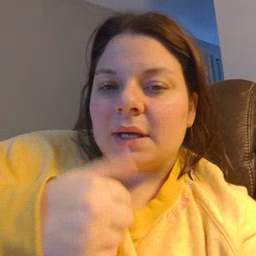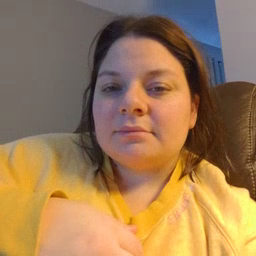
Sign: napkin